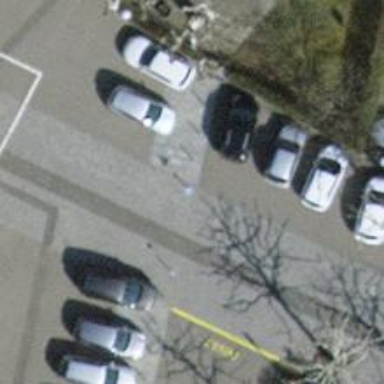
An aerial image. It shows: Bollard barrier.